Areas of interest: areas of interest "Soccer Field"
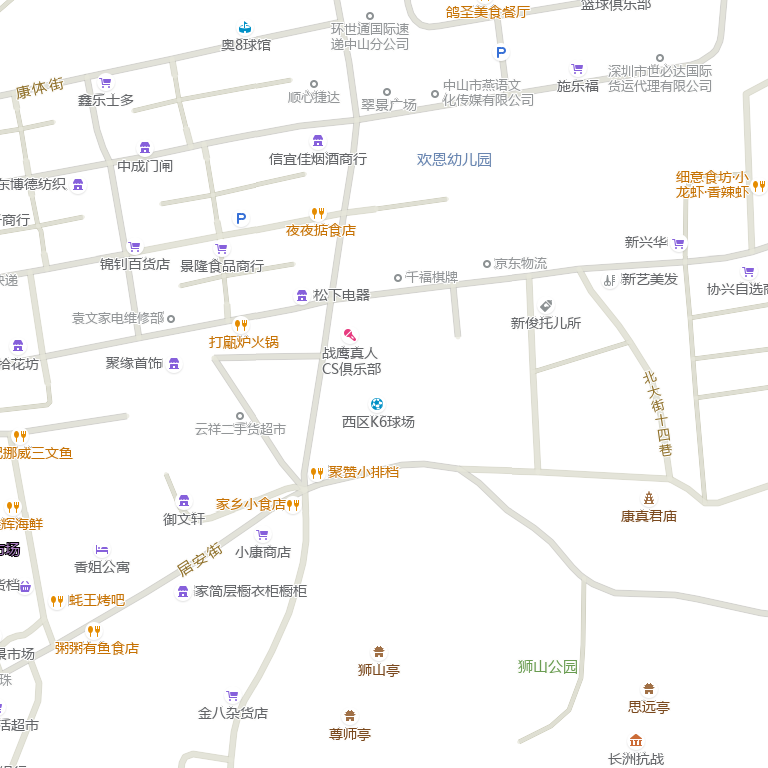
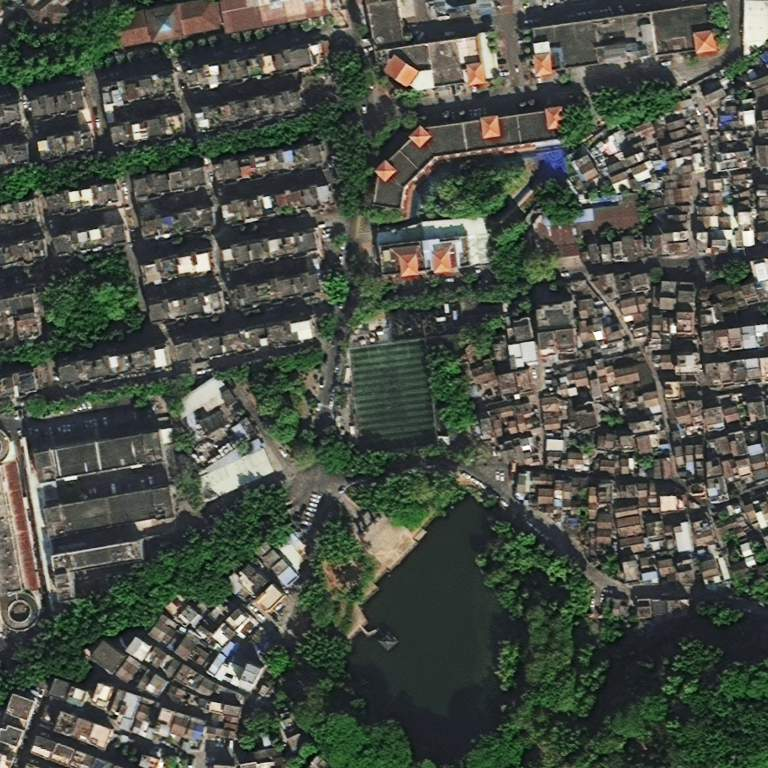